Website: bh-photo
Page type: cart
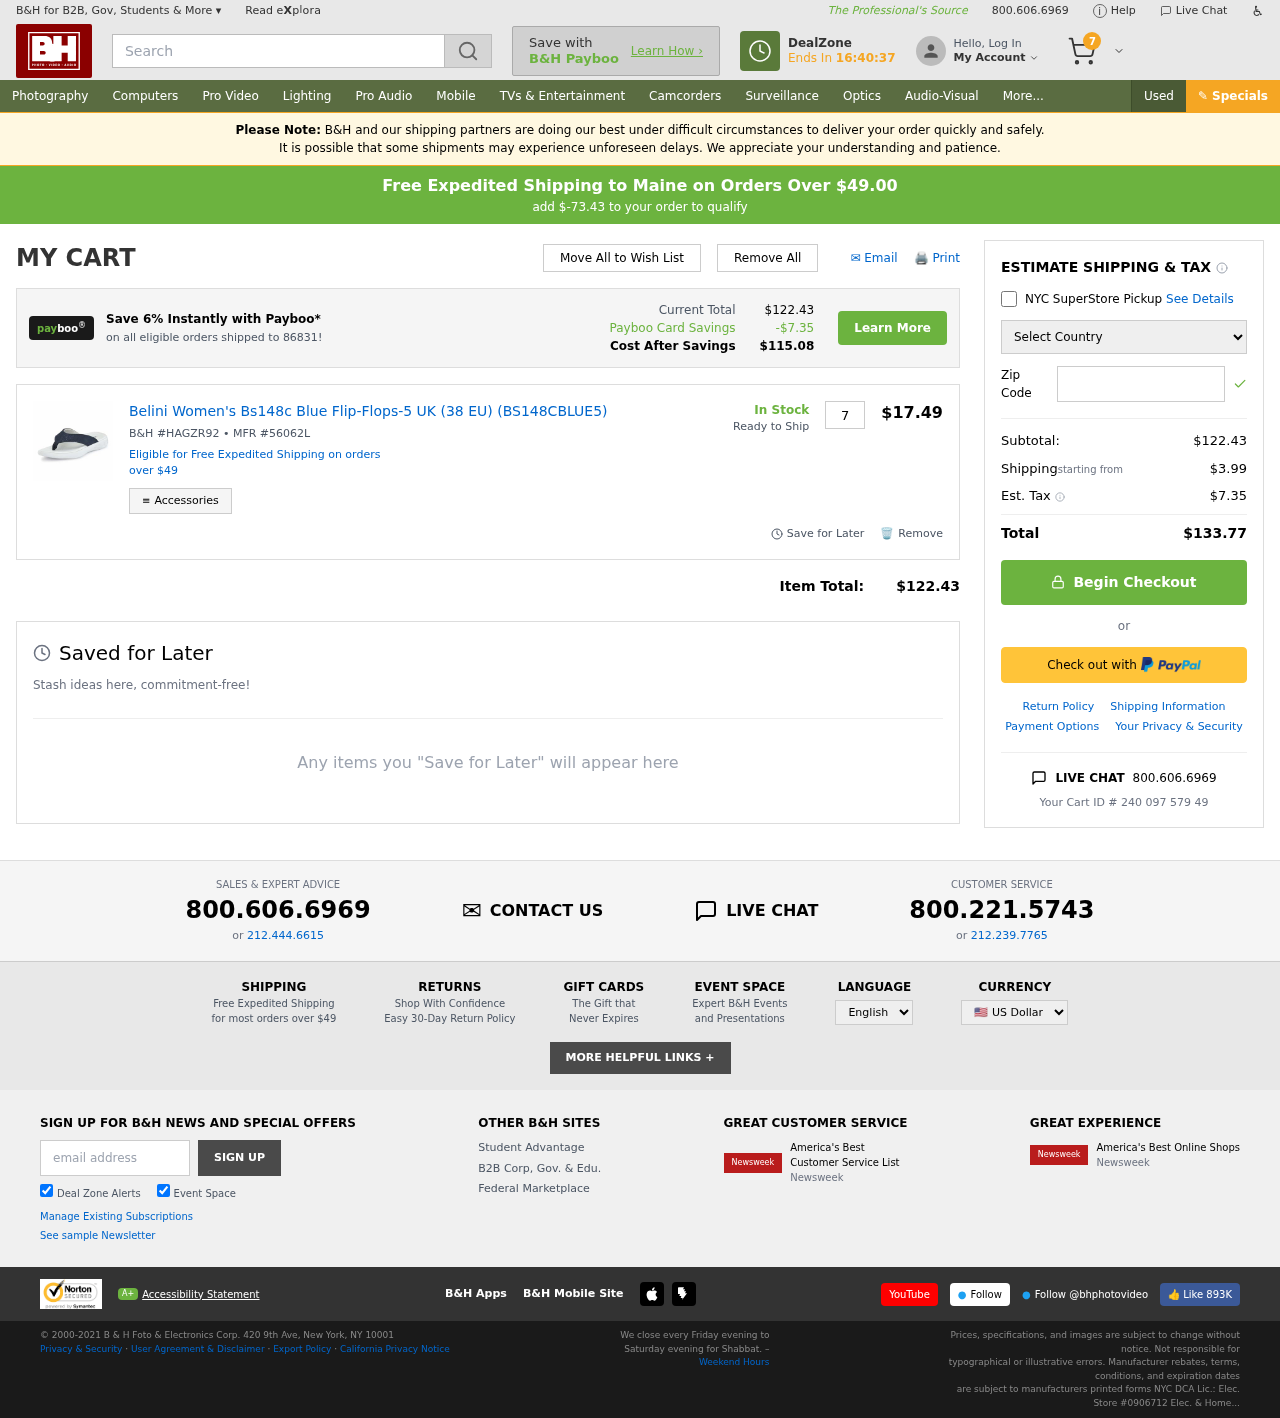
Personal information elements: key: PII_COUNTRY
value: United States
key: PII_POSTCODE
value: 86831
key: PII_STATE
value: Maine
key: PII_POSTCODE_FULL
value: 86831
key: PII_POSTCODE_NUMERIC
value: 86831
Product elements: key: PRODUCT1_NAME
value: Belini Women's Bs148c Blue Flip-Flops-5 UK (38 EU) (BS148CBLUE5)
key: PRODUCT1_PRICE
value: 17.49
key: PRODUCT1_QUANTITY
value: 7
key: PRODUCT1_SKU
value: HAGZR92
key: PRODUCT1_MFR
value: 56062L
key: PRODUCT1_AVAILABILITY
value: In Stock
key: PRODUCT1_SHIP_STATUS
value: Ready to Ship
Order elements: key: ORDER_NUM_ITEMS
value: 7
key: FREE_SHIPPING_THRESHOLD
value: $-73.43
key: ORDER_SUBTOTAL
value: $122.43
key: ORDER_SHIPPING_COST
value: $3.99
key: ORDER_TAX
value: $7.35
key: ORDER_TOTAL
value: $133.77
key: ORDER_ID
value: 240 097 579 49
Search elements: key: HEADER_SEARCH
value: Search
Other elements: key: PAYBOO_SAVINGS
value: -$7.35
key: COST_AFTER_SAVINGS
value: $115.08